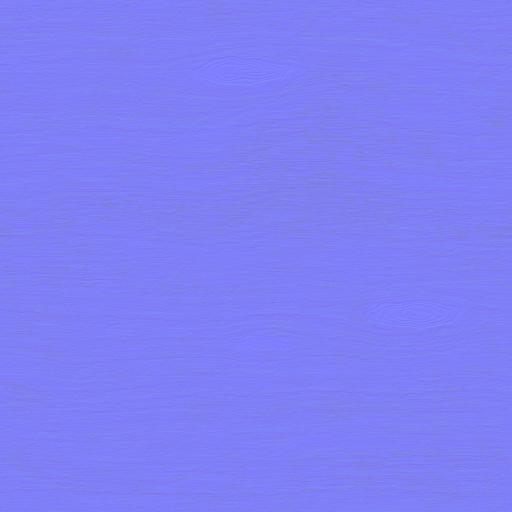
black brown clean dark fine smooth wood wooden